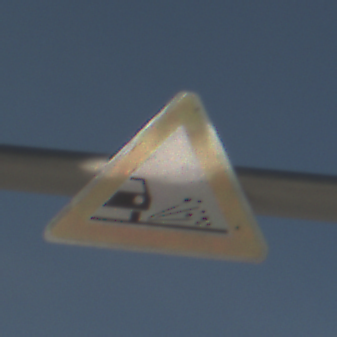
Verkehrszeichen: SplittSchotter
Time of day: MorningAfternoon
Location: Outdoor (Suburban)
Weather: PartlyCloudy
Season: NotSpecified
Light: Natural